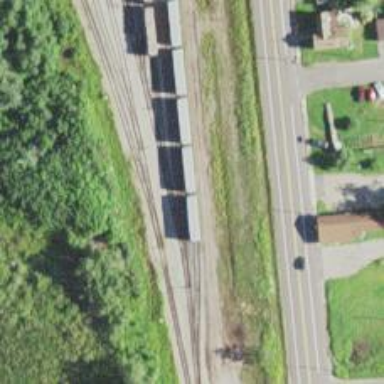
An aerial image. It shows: Railway siding for service.